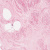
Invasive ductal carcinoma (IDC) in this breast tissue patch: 0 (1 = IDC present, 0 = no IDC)